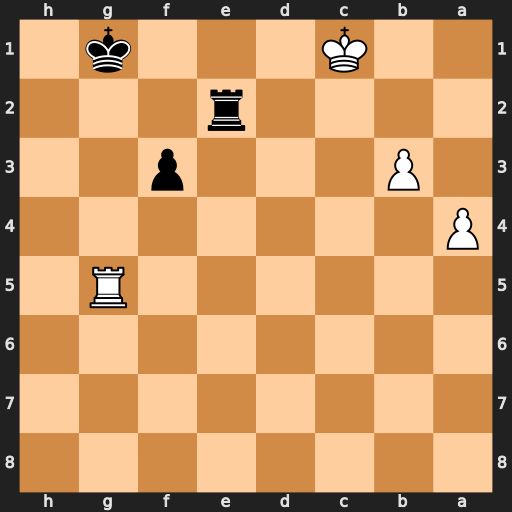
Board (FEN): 8/8/8/6R1/P7/1P3p2/4r3/2K3k1
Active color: b
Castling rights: -
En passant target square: -
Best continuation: Rg2 Rf5 f2